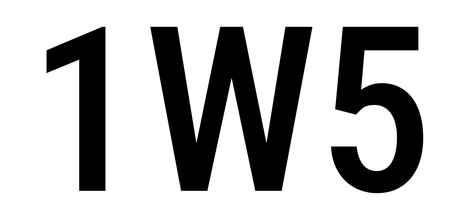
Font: Roboto_Condensed_Medium